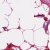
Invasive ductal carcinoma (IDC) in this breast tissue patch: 0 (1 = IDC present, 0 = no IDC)